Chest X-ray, PA view. Patient: 77 years old, sex M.
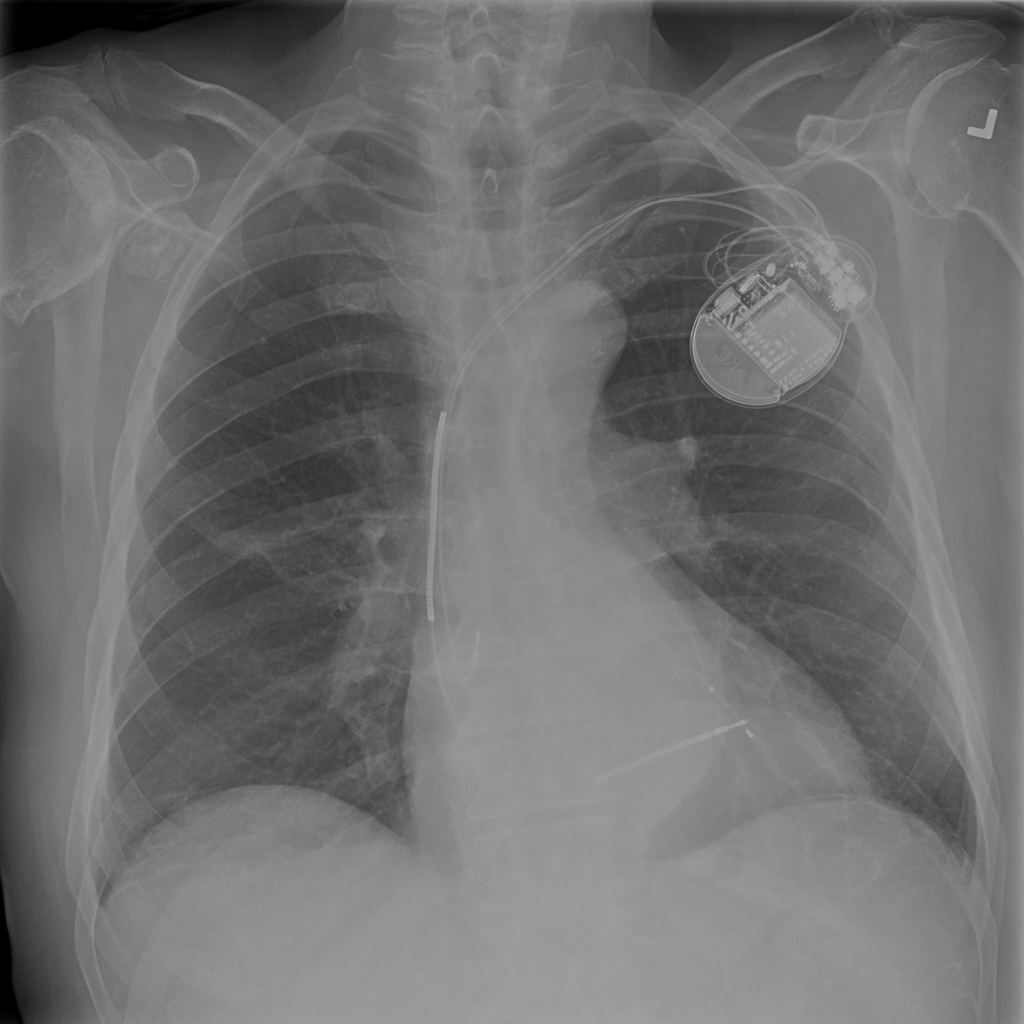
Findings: No Finding